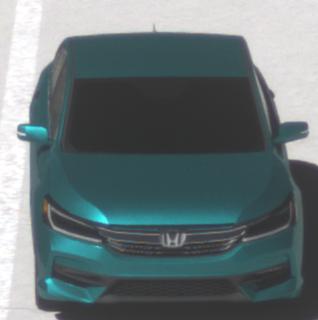
Make: Honda
Model: Accord Hybrid
Detailed model: 9. Generation
Model produced from: 2015
Model produced until: 2019
Doors: 4
Color: blue
Road condition: dry road
Daytime: midday
Contrast: high contrast